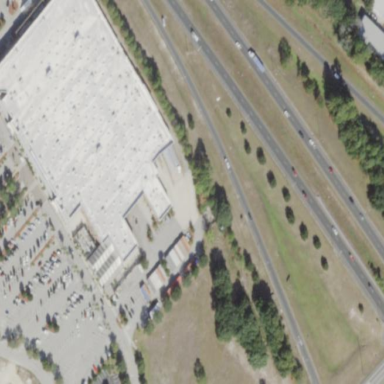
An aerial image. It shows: Retail building.